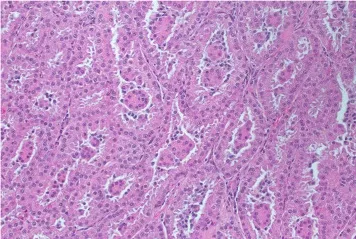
(B) Microphotography of renal adenoma. Tumor tissue grows in a diffuse confluent tubular pattern with the presence of eosinophilic intraluminal proteinaceous material H&E stain 200x.
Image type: pathology (h&e)